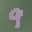
Label: 9